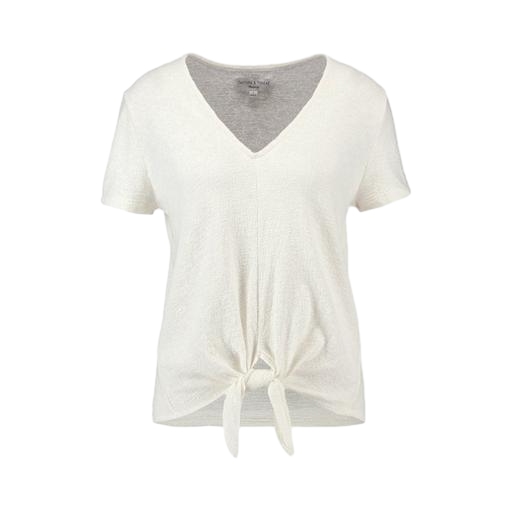
white tie-front top, white indra tie-front top, natural plus size self-tie tee, white background